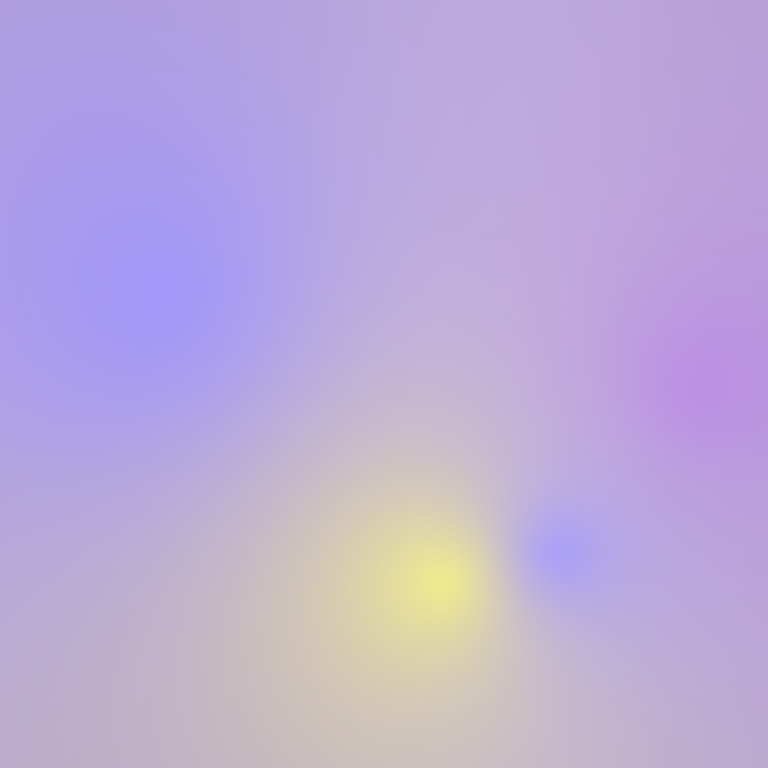
Abstract light effect, smooth gradient from soft lavender to gentle yellow, serene atmosphere, diffuse glow, no room, no furniture, no objects.